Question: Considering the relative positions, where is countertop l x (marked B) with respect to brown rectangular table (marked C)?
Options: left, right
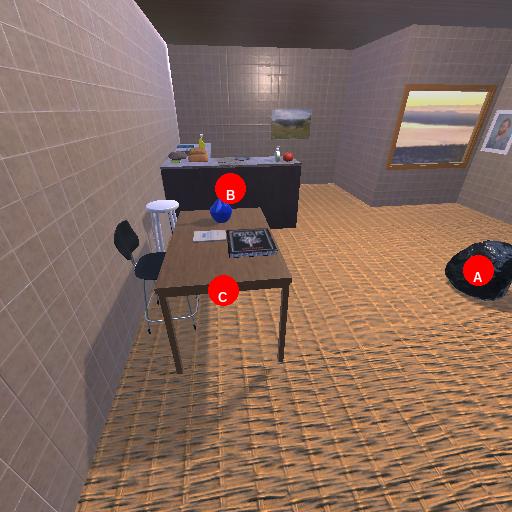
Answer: left